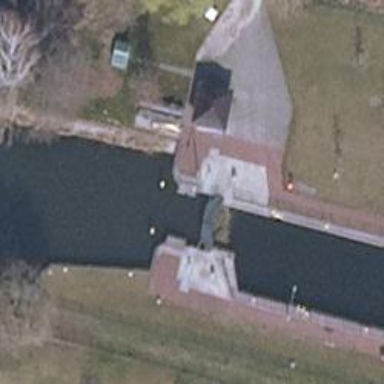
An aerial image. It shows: Lock gate along waterway.